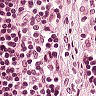
Metastatic tissue present: no